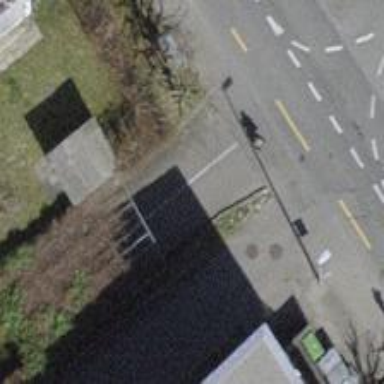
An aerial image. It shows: Parking entrance.